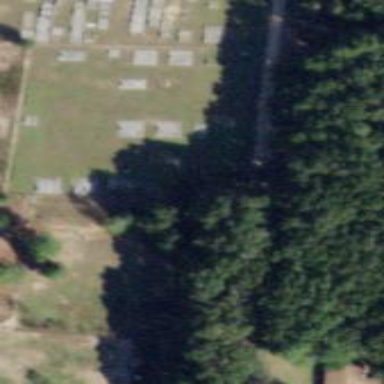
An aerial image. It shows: Cemetery.